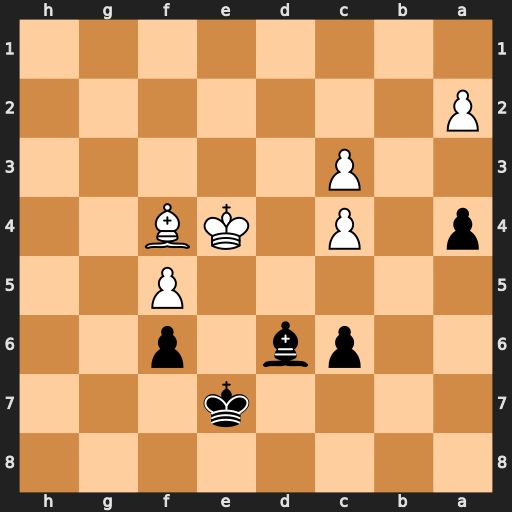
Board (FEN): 8/4k3/2pb1p2/5P2/p1P1KB2/2P5/P7/8
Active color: b
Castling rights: -
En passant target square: -
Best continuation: Bxf4 Kxf4 Kd6 Ke4 Kc5 Kd3 a3